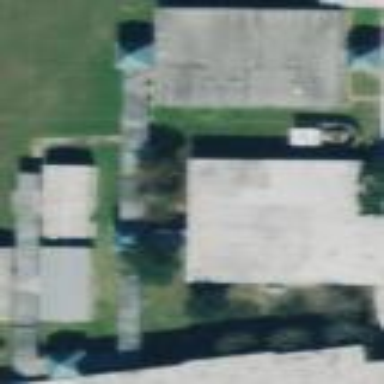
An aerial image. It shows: View of roof of building.